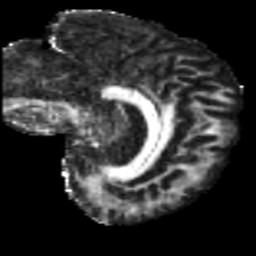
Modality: FA
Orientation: sagittal
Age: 46
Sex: male
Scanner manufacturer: siemens
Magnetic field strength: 3 T
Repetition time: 5 s
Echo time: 0.092 s